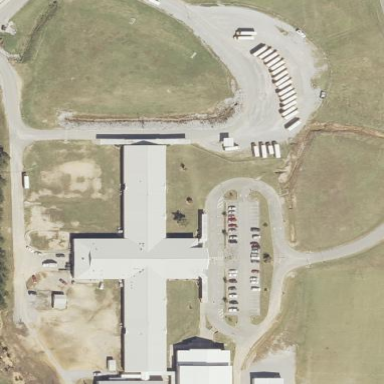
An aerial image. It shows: School.